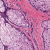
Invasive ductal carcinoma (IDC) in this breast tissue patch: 0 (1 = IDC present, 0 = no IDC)